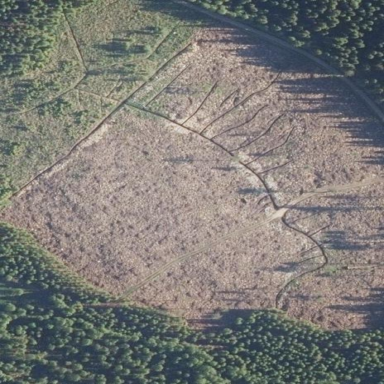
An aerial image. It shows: Clearcut man-made area surrounded by scrub vegetation.